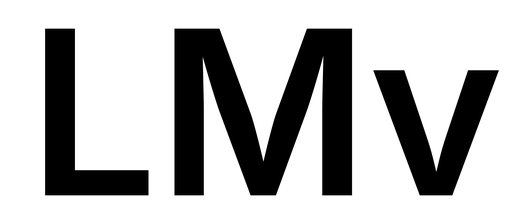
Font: Inter_SemiBold